Question: Since converting my project to ARC, it seems the analyzer is a bit in denial. I'm getting a ton of these warnings:
'''
Object leaked: object allocated and stored into 'object name' is not referenced later in this execution path and has a retain count of +1.
'''
A bit confused as I don't think I would be able to release a object even if I tried. Here is a slice of example code where I'm seeing this happen:

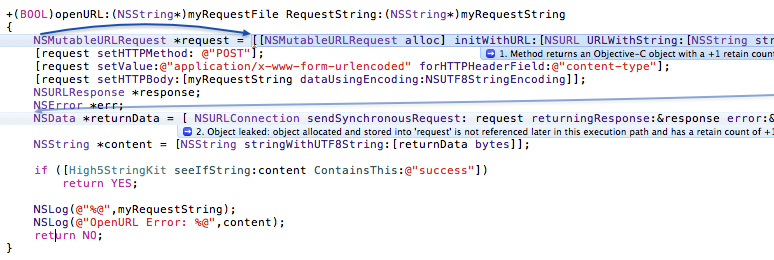
Answer: Are you sure you're actually compiling with ARC? Because the analyzer certainly doesn't think so. Try inserting a [request release] in there and see if the compiler flags that as an error. If it doesn't, then you don't have ARC on.
Remember, it's possible to turn ARC on or off on a per-file basis. To check this, go to your Compile Sources build phase, find the file in question, and the second column is a list of per-file compilation flags. If this contains '-fno-objc-arc' then ARC is turned off for that file. Of course, you should also double-check that ARC is, in fact, turned on for the target as a whole.